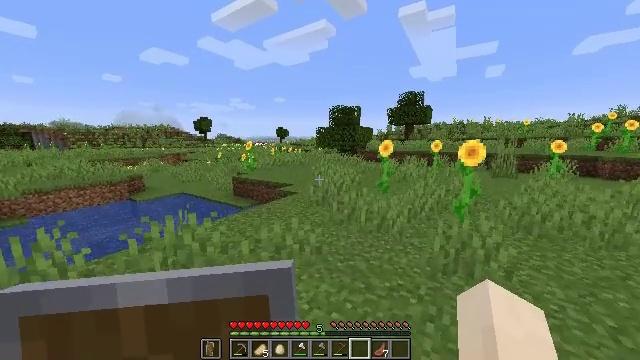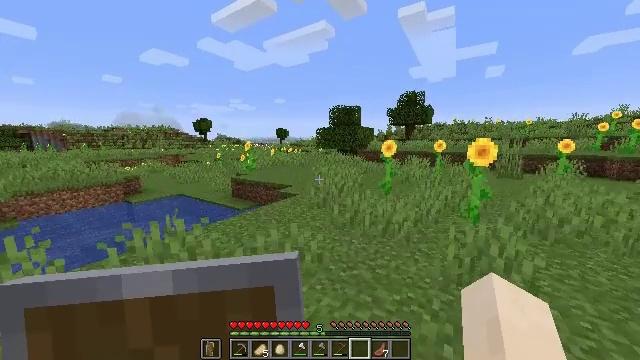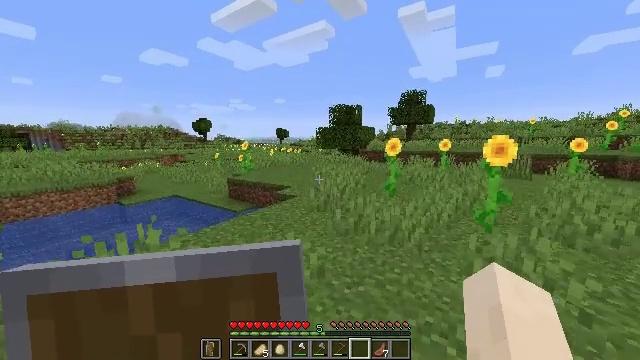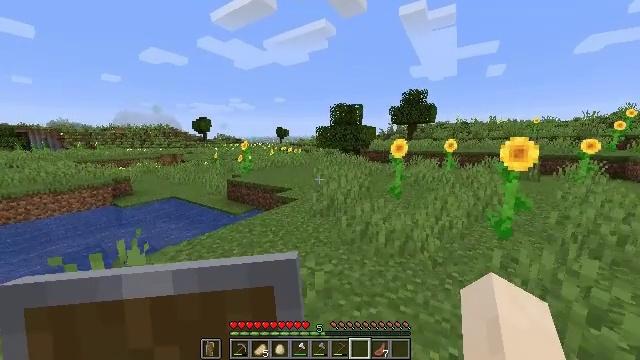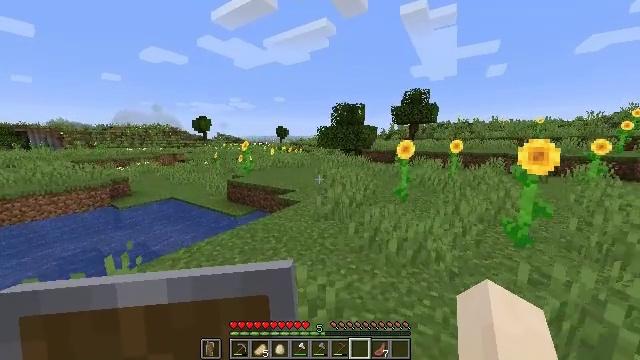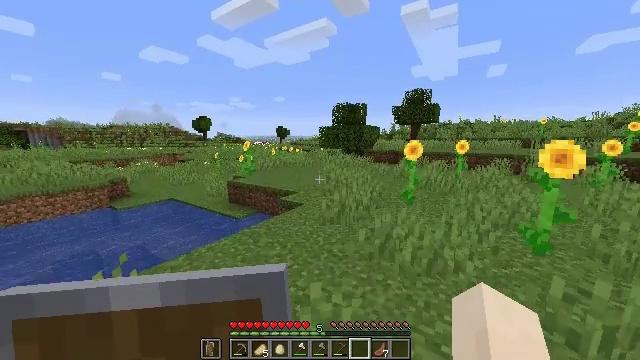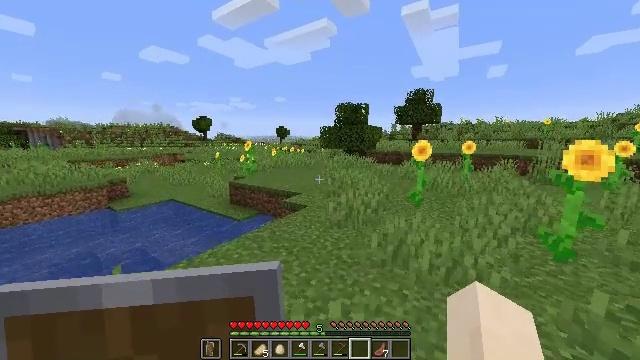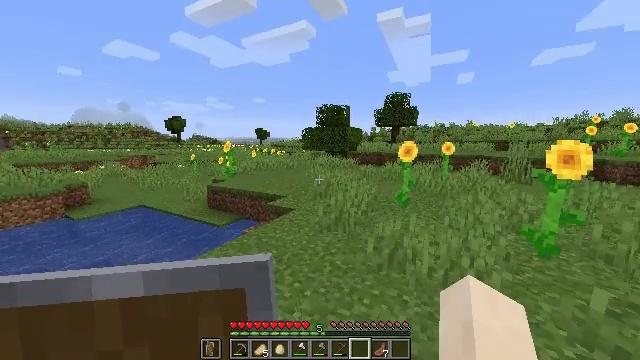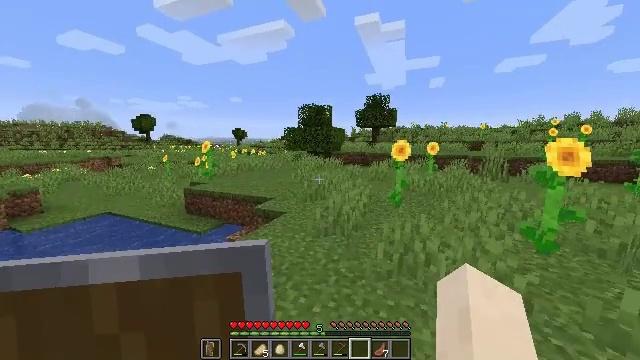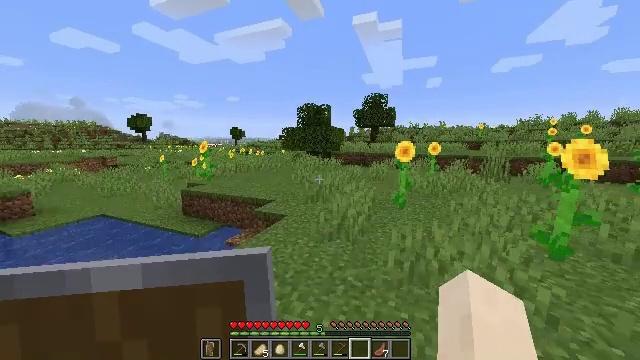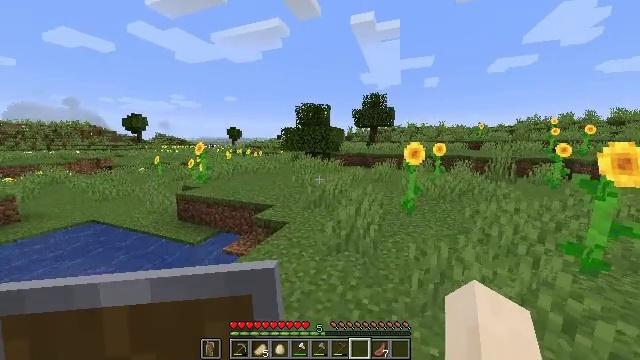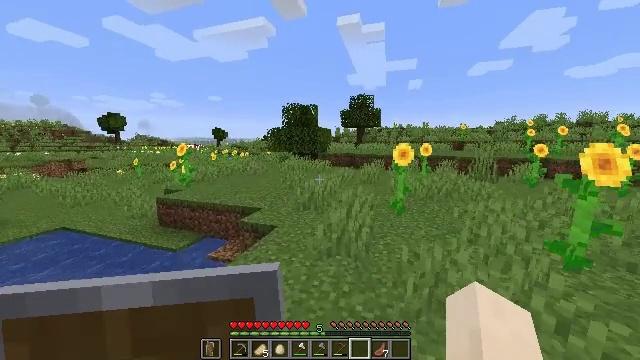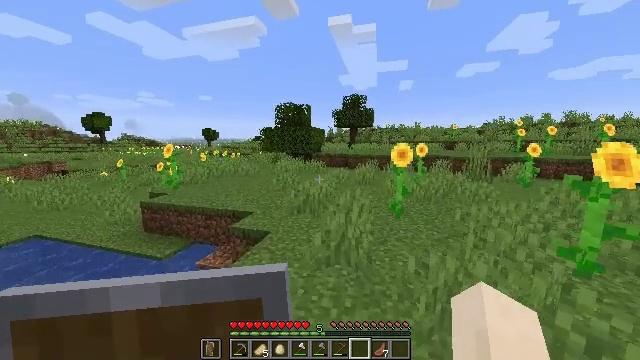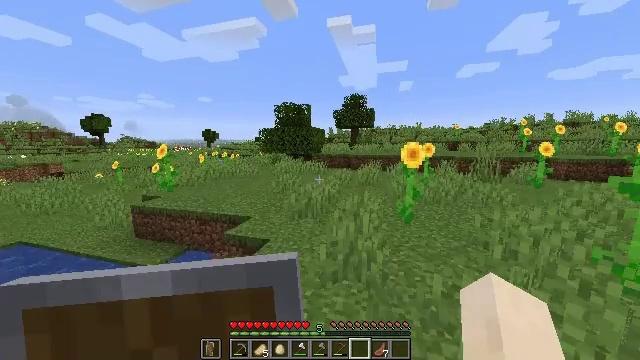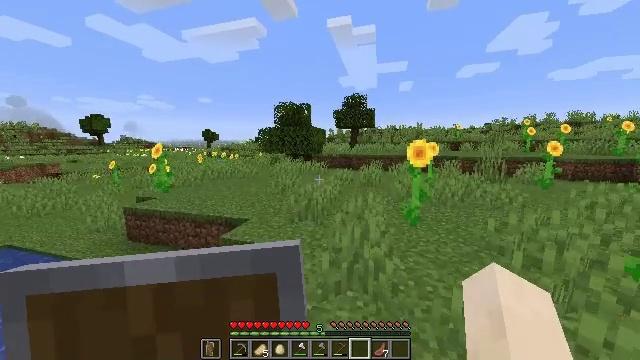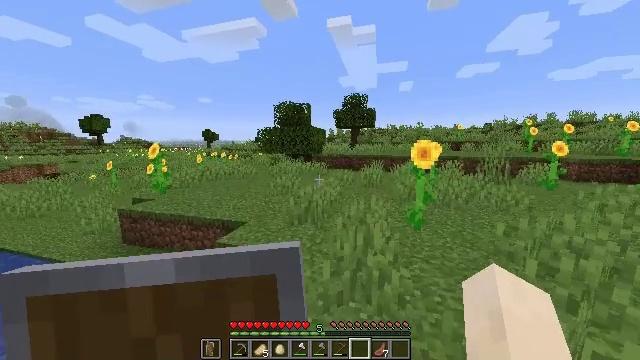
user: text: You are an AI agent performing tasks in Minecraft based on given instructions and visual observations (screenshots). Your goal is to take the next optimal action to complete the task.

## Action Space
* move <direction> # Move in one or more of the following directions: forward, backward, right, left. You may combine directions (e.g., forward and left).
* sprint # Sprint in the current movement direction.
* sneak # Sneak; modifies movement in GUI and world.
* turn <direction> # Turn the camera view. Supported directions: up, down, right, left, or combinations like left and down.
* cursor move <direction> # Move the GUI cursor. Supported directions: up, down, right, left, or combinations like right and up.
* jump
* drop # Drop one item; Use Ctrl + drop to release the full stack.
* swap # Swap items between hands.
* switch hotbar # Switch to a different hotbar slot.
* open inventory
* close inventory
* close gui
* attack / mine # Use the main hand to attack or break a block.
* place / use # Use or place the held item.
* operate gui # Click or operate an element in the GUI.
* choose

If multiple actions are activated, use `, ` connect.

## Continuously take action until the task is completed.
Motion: motion action
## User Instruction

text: Attack the pumpkin to gather it.
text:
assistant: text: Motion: move forward, sprint
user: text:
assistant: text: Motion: move forward, sprint
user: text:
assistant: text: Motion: move forward and move left, sprint
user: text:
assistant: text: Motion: move forward and move left, sprint
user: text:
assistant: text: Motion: move forward and move left, sprint
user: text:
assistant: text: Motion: move forward and move left, sprint
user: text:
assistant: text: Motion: move forward and move left, sprint, turn right
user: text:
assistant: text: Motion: move forward and move left, sprint, turn right
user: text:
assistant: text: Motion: move forward, sprint
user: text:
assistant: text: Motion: move forward, sprint
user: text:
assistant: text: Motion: move forward, sprint, turn right
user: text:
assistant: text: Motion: move forward, sprint, turn right
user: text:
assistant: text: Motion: move forward, sprint
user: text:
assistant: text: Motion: move forward, sprint
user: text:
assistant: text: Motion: move forward, sprint
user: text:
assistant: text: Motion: move forward, sprint
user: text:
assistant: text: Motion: move forward, sprint
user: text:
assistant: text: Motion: move forward, sprint
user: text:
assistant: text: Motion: move forward, sprint
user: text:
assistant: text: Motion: move forward, sprint
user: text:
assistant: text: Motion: move forward, sprint
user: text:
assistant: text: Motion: move forward, sprint
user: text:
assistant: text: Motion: move forward, sprint
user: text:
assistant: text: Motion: move forward, sprint
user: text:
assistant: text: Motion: move forward and move left, sprint
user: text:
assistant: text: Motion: move forward and move left, sprint
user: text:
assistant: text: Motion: move forward and move left, sprint
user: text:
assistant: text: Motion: move forward and move left, sprint
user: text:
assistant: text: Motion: move forward and move left, sprint
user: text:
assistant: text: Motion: move forward and move left, sprint